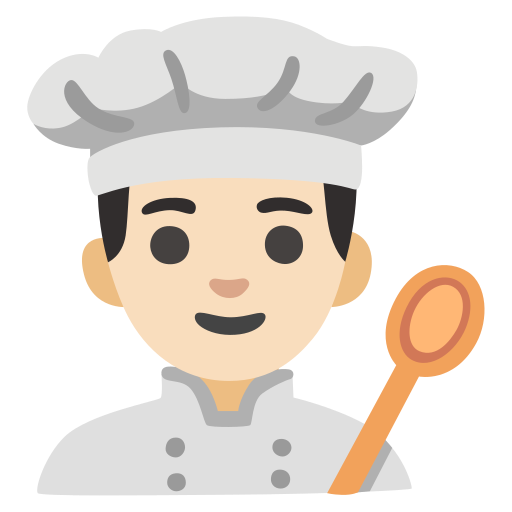
Emoji: 👨🏻‍🍳